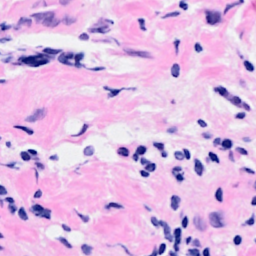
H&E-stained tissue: Breast